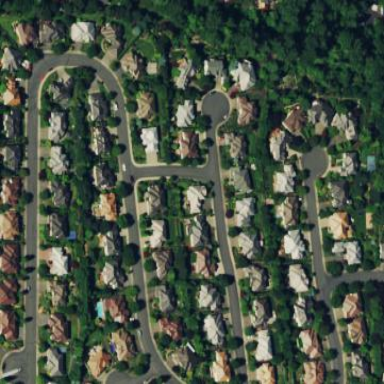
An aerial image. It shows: This residential area consists of single-family homes.